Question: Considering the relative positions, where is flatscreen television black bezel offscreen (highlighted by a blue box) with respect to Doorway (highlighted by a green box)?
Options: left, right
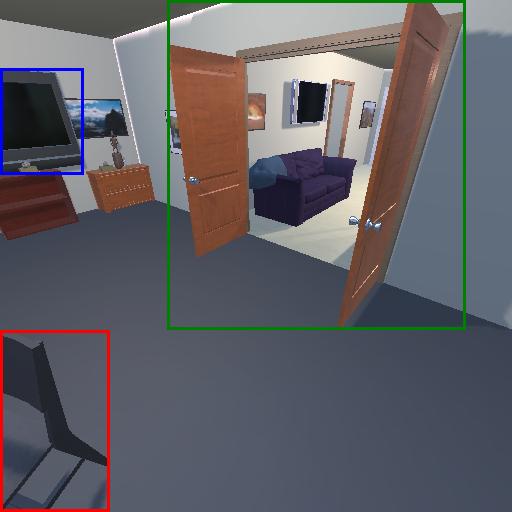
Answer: left